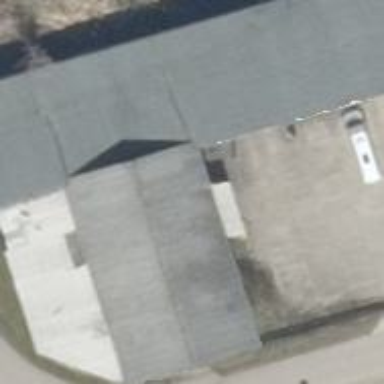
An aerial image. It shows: Car repair shop.